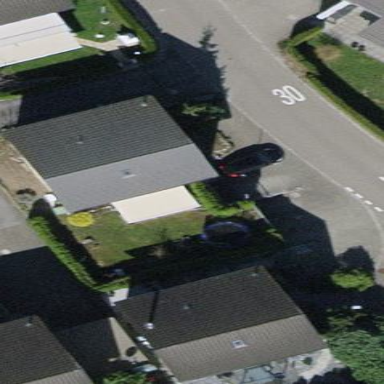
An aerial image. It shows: Detached building with gabled roof.